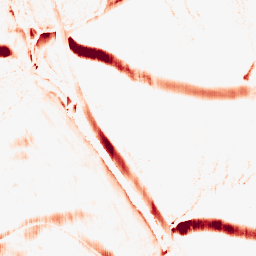
Category: morphological
Decomposition family: morphological_rect
Decomposition parameters: operation: opening
width: 5
height: 20
Upsampling method: quintic
Upsampling parameters: scale: 2
Upsampling scale: 2